Question: Hi Data Visulization Experts!
I'm trying to plot this graph hand-drawn example here in python.

However, it seems it will be much trickier to plot as compared to normal plots.
It would be really nice if a visualisation expert can help in plotting this. In the hand-drawn figure I kept all the lines red, however, they can be in different colours.
Thank you for your responses :)
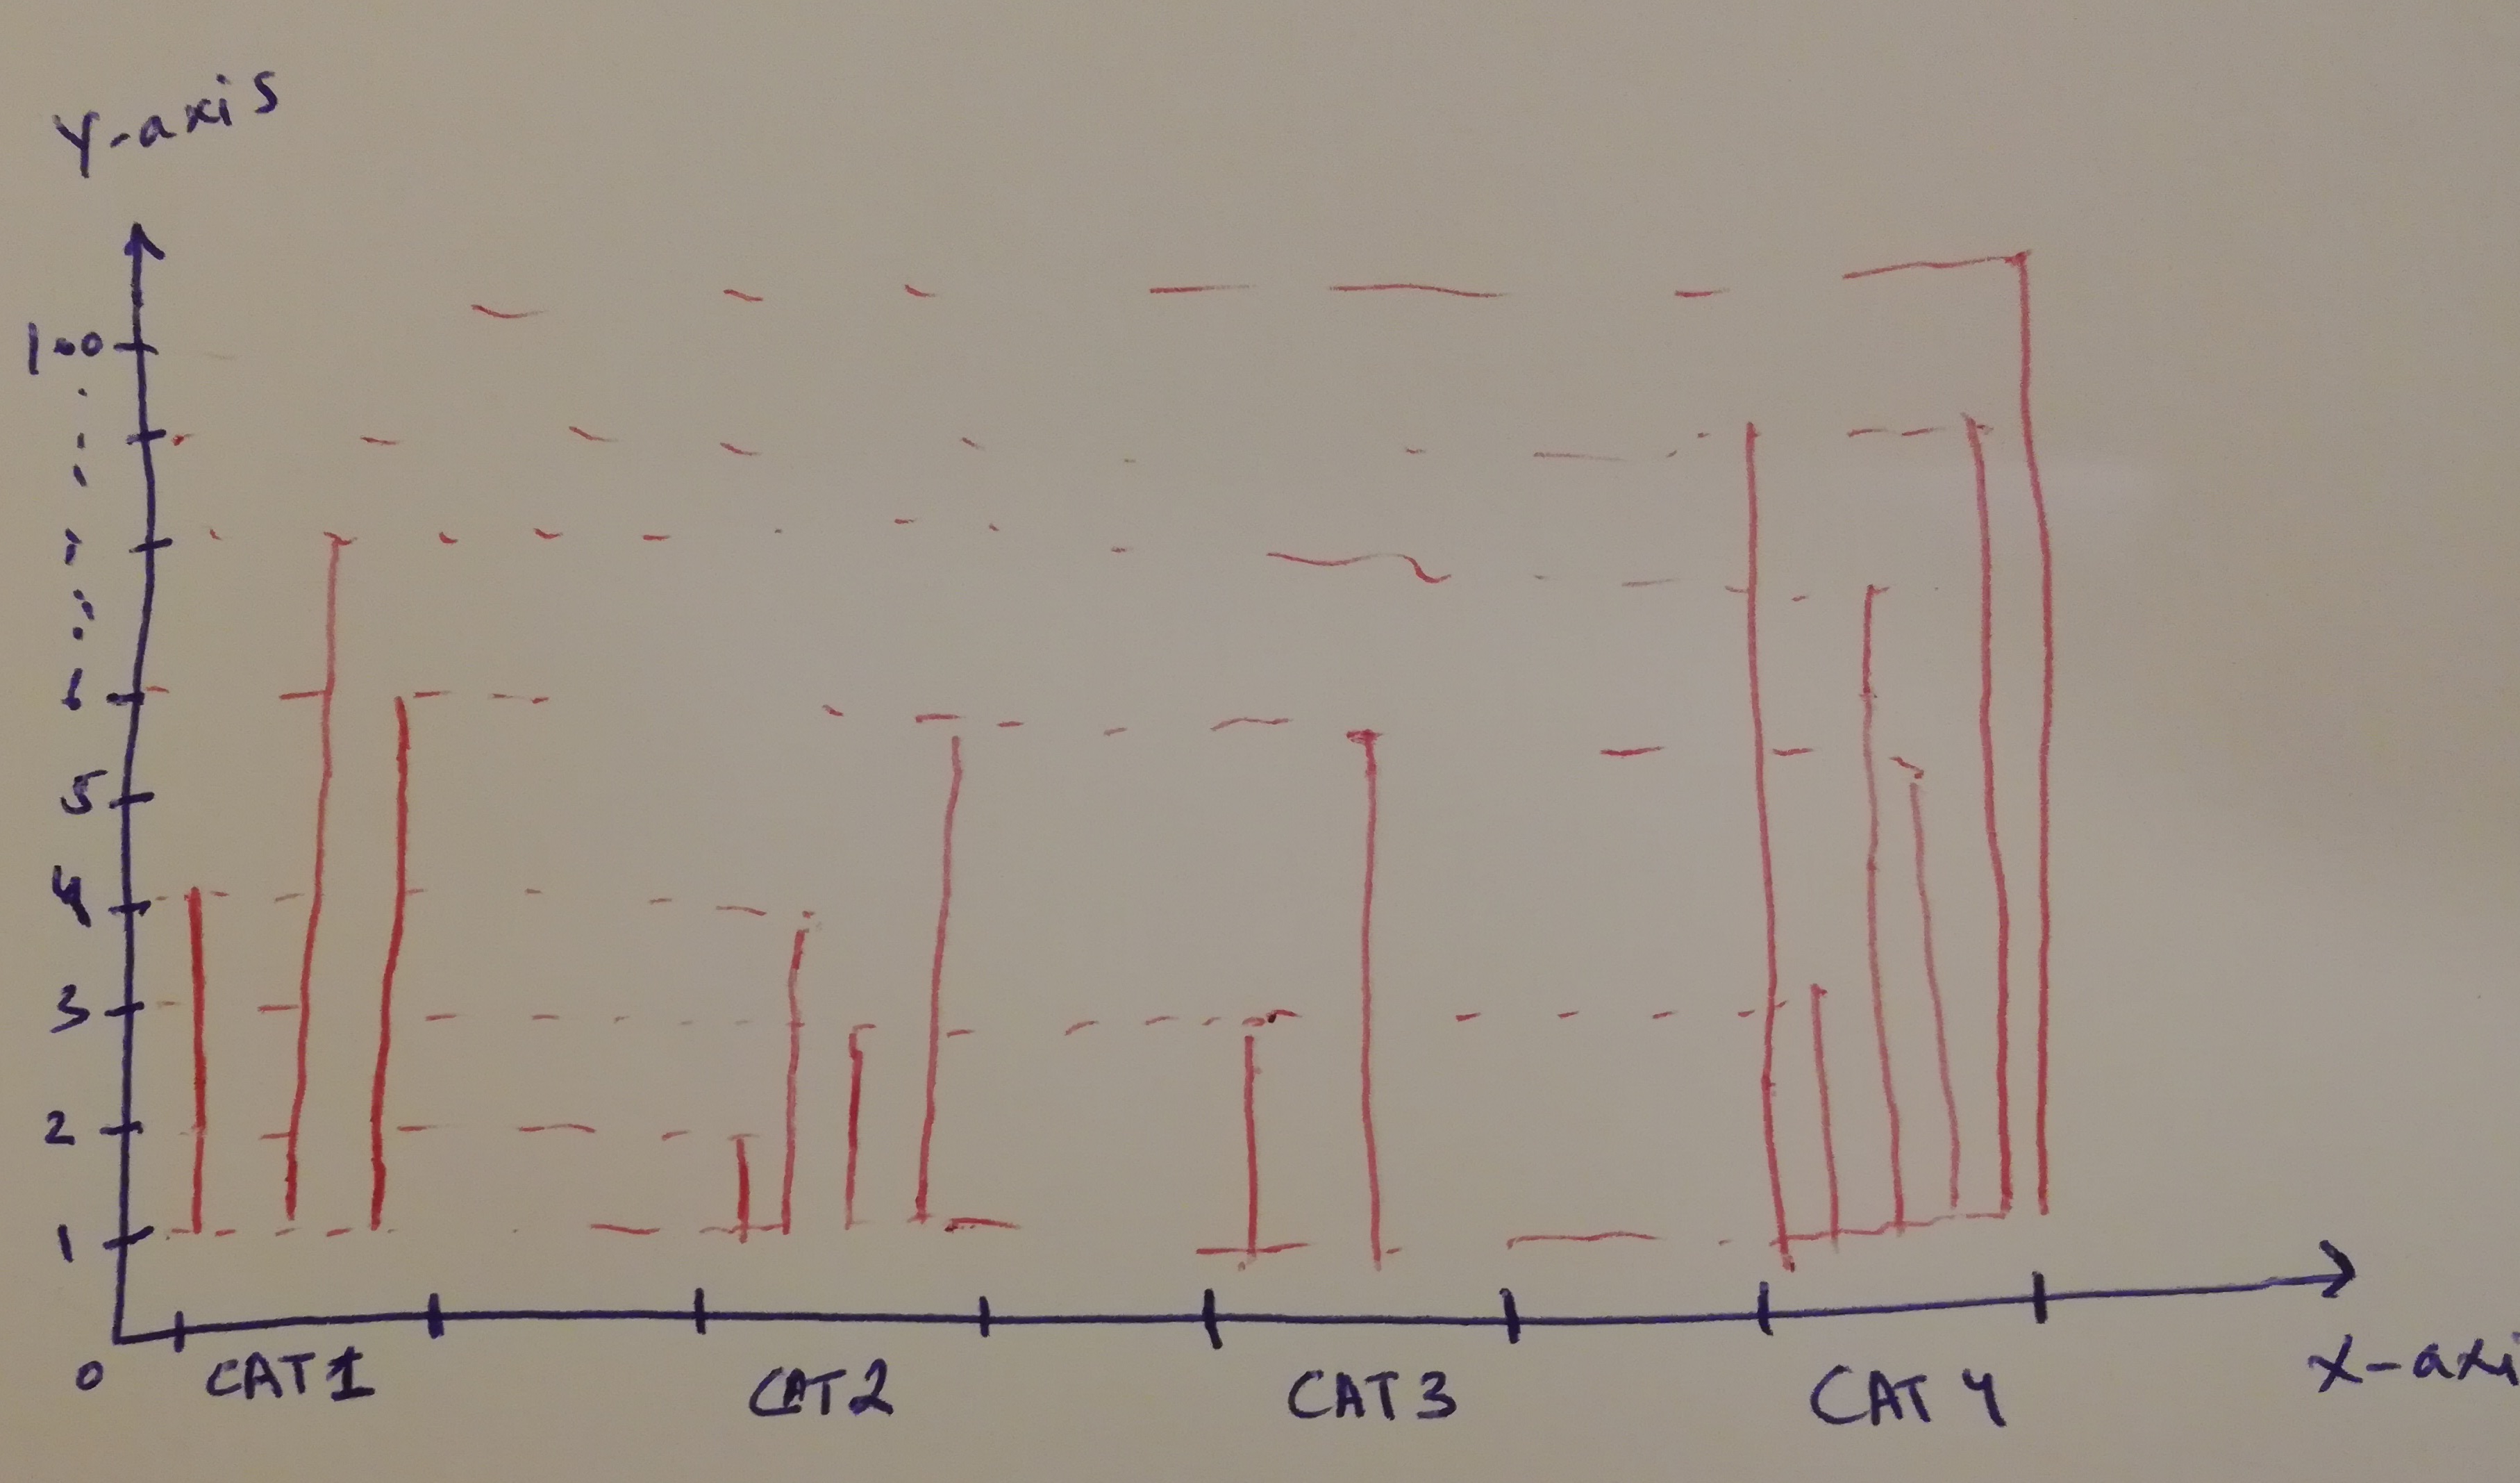
Answer: Without the data I cannot assist in plotting it, but you can solve it via Python by following the examples at:
<URL>
^ You can perhaps have each bar chart on a separate subplot?
If your input is multiple sets of data you can look into maybe a multiple dataset histogram at
<URL>
^ If you want to have the first column of all categories next to each other, then the second bar, etc..
Perhaps you would prefer just a standard histogram though:
<URL>
It really depends on what you are trying to emphasize from your data
Here is a Python program to plot your information! You can easily adjust the width (I commented out a way to set the width to cover the empty gaps, but its slightly off) and to plot a line I would use 'width = 0.01'
'''
import matplotlib.pyplot as plt
import numpy as np
data = {0: [4, 8, 6],
1: [2, 4, 3, 6],
2: [3, 6],
3: [10, 3, 8, 6, 10, 12]}
fig, ax = plt.subplots(tight_layout=True)
for key, values in data.items():
ind = np.arange(key, key + 1, 1/len(data[key]))
width = 0.1 # 1/len(data[key])
ax.bar(ind + width/len(values), data[key], width, align='center', label="Category {}".format(key + 1))
ax.xaxis.set_ticks([])
ax.set_xticklabels(' ')
ax.legend()
ax.set_ylabel('Some vertical label')
plt.title('My plot for Stack Overflow')
plt.show()
'''
This outputs:
<URL>
Which I is what you're looking for. This may not be a perfect solution, but I think it showcases the methodology used to make such plots :). If this solution solved your problem, I would appreciate if you could click the check mark by my post to accept it as the answer you were looking for!